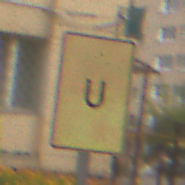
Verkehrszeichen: AnkuendigungOderFortsetzungUmleitungOhnePfeilsymbol
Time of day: MorningAfternoon
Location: Outdoor (Urban)
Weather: Overcast
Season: NotSpecified
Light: Natural